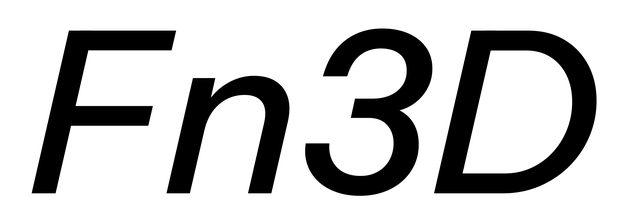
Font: InstrumentSans-Italic_Medium_Italic